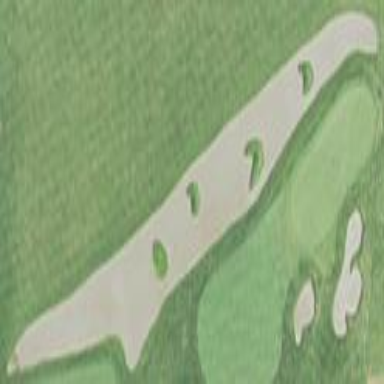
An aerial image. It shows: Golf bunker filled with sandy terrain.